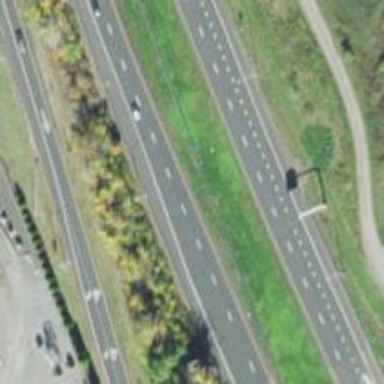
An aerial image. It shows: Asphalt motorway.